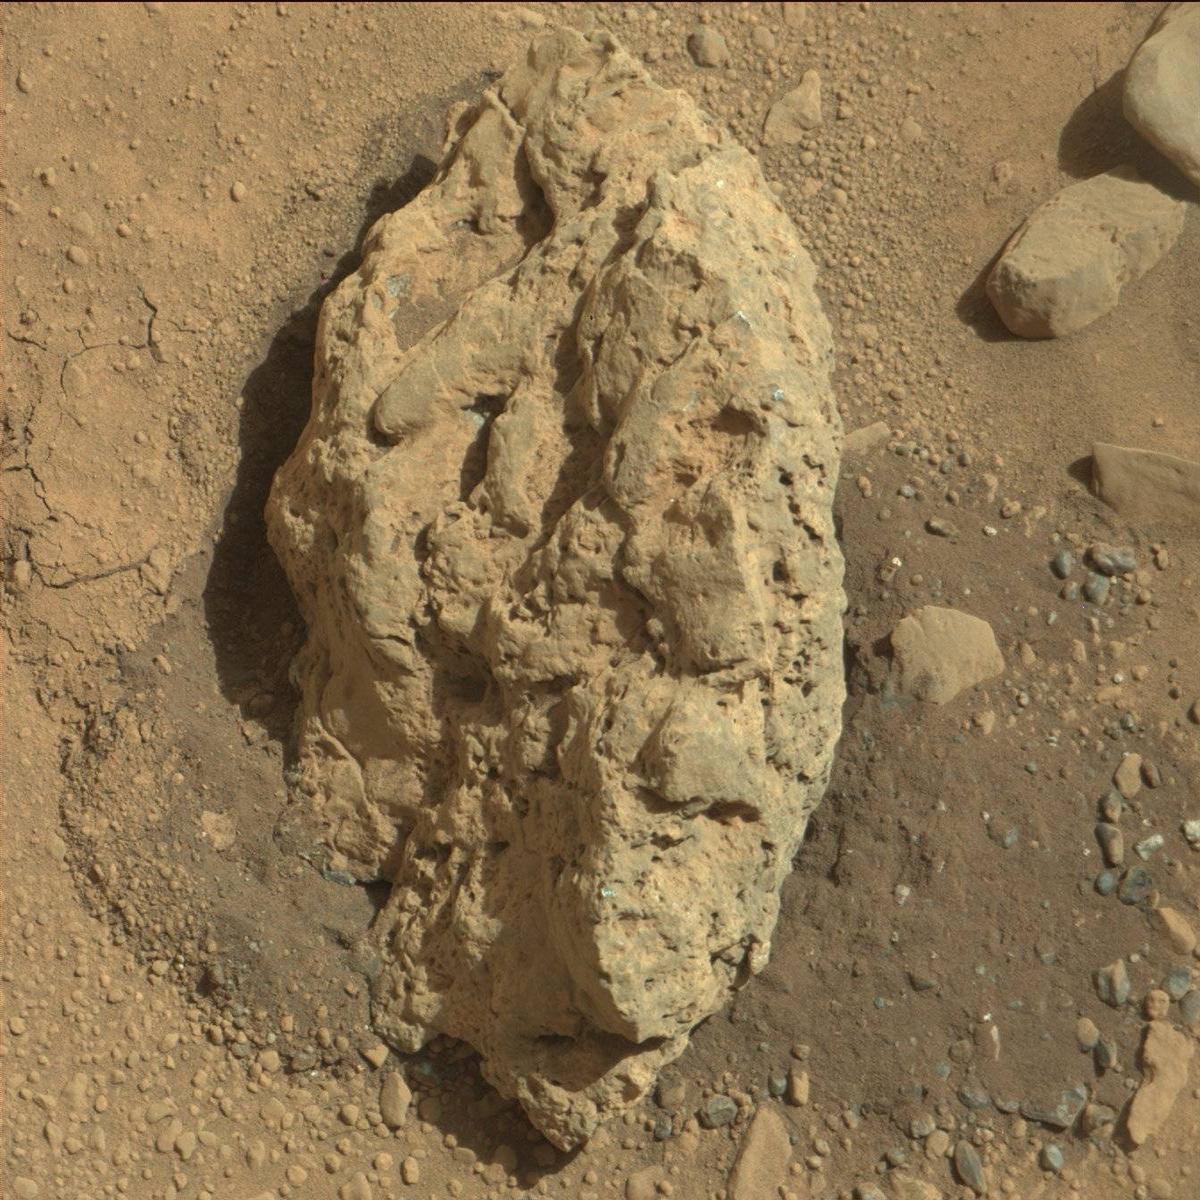
Terrain classes present: Bedrock, Rock, Sand / Soil